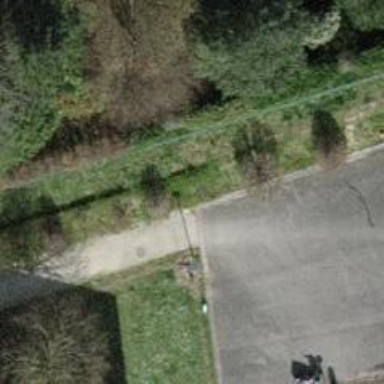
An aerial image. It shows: Footway with fine gravel surface.